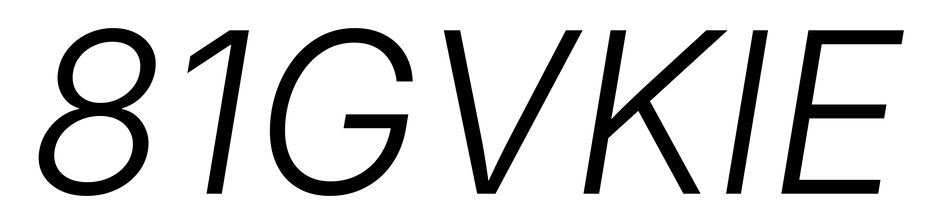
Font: Inter-Italic_Light_Italic